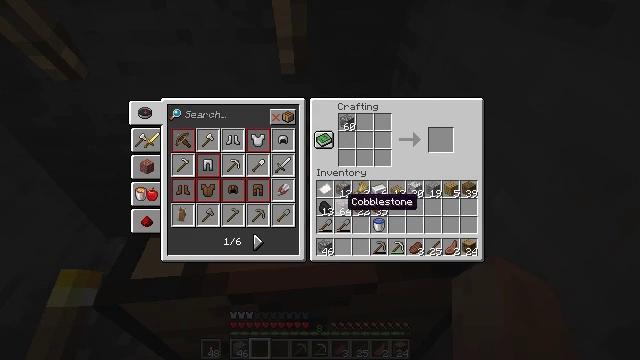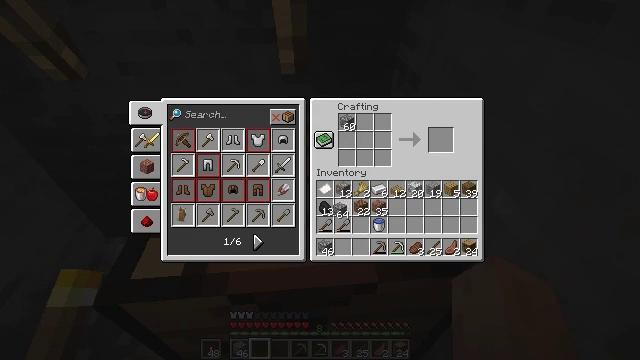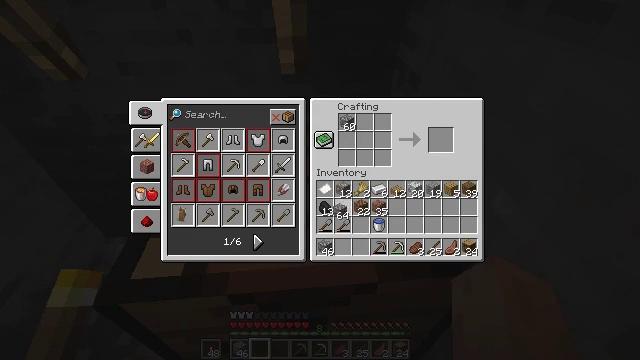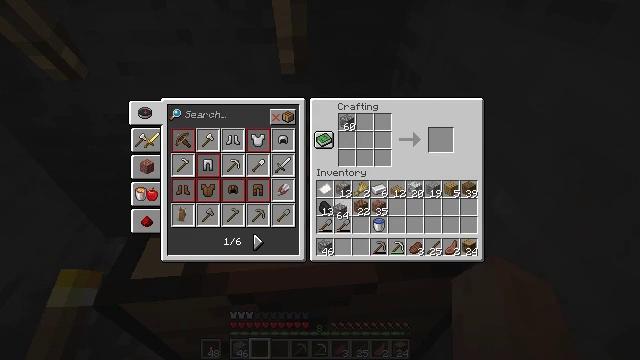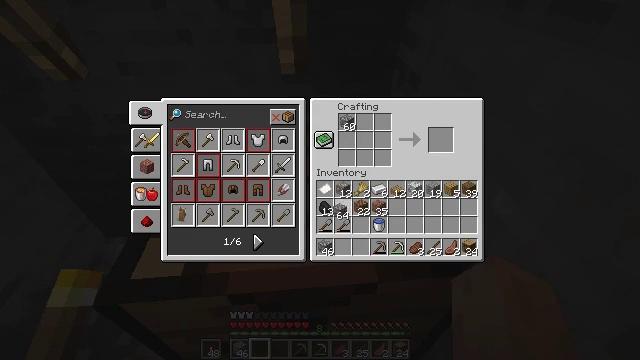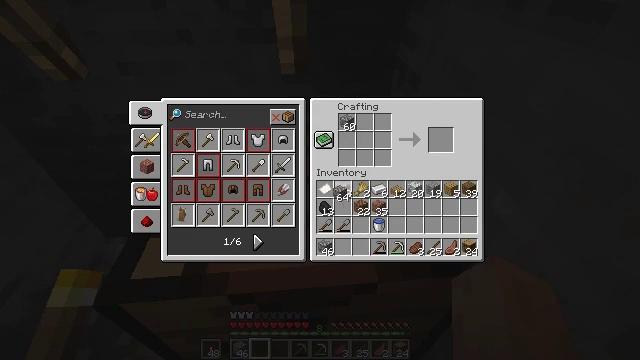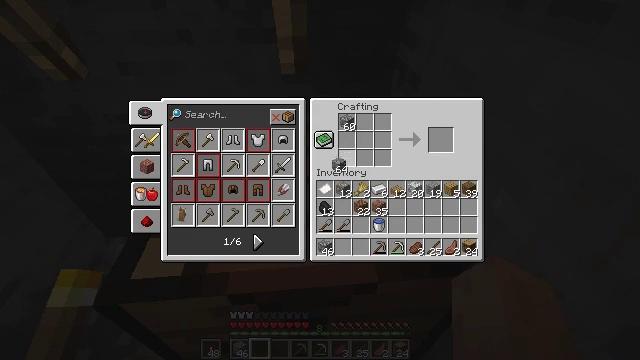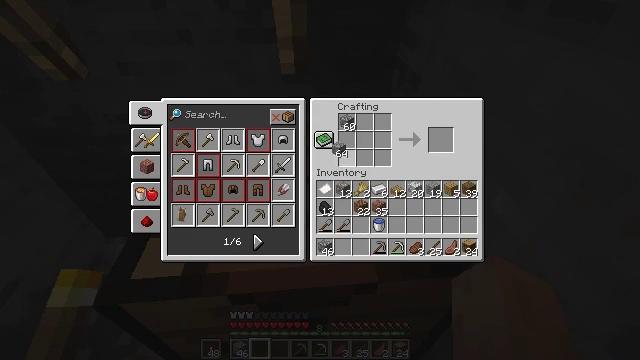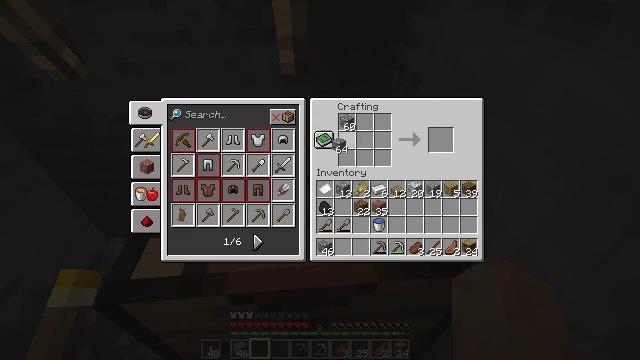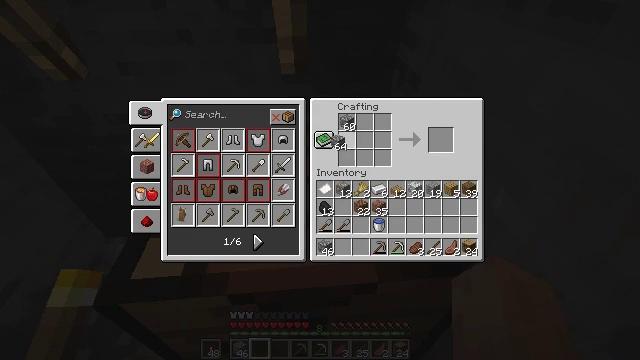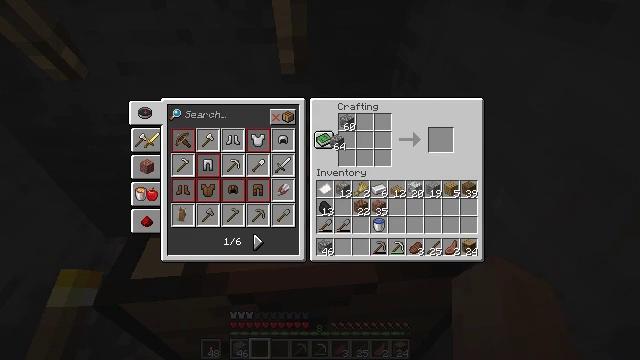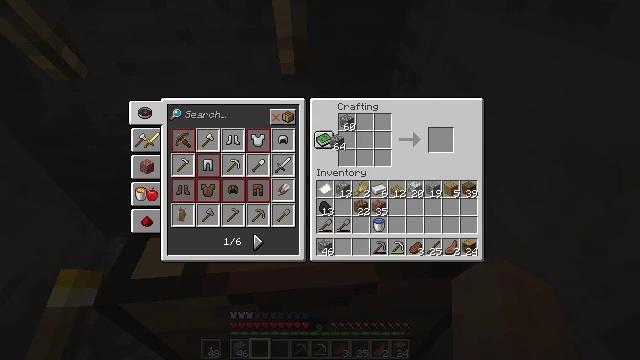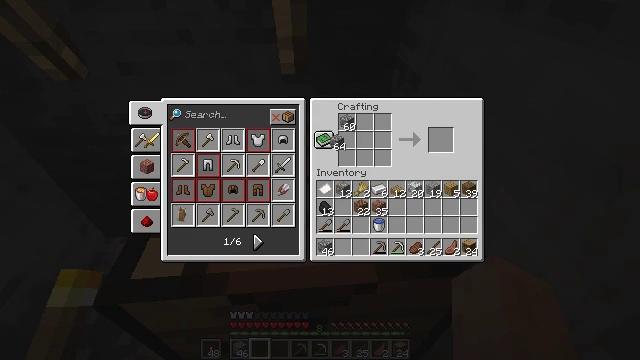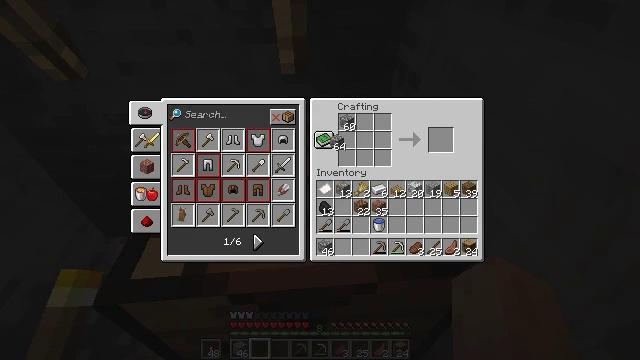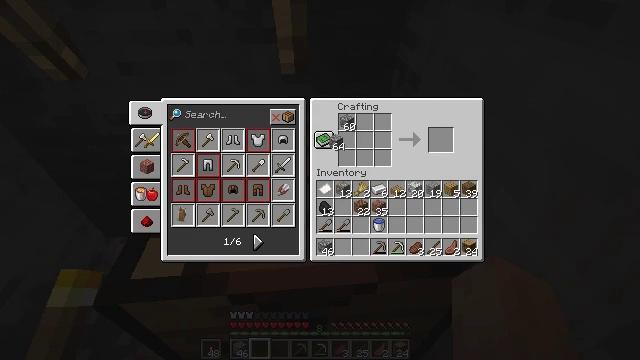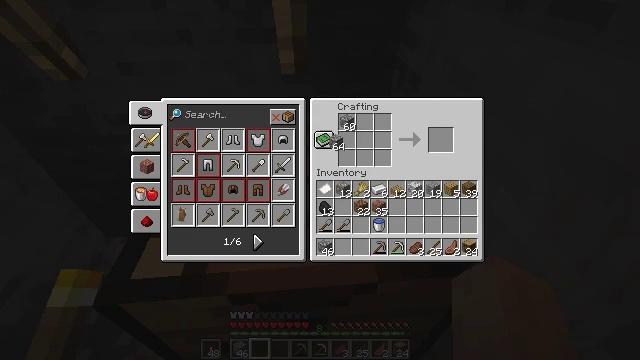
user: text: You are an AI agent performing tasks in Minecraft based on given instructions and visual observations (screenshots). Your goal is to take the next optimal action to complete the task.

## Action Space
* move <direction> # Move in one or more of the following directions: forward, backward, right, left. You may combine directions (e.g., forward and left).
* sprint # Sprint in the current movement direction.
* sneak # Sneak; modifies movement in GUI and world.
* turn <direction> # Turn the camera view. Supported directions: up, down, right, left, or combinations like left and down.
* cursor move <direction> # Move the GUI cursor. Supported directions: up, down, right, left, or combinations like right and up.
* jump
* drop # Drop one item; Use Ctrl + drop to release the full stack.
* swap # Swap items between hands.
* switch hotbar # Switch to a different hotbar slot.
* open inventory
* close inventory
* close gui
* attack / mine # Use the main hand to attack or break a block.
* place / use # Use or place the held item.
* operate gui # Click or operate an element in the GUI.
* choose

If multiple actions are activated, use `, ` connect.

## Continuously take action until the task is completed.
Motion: motion action
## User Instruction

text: Create cobblestone stairs at the crafting table.
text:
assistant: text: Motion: operate gui
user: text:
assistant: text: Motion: operate gui
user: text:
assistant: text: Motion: operate gui
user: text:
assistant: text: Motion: no_op
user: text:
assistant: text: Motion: cursor move up
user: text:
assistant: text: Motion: cursor move up
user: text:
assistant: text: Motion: cursor move up
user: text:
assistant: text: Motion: no_op
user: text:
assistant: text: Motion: no_op
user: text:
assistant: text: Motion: no_op
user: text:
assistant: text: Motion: no_op
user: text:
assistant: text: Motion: no_op
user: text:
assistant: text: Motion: no_op
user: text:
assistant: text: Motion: no_op
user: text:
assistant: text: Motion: no_op
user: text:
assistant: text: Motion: no_op
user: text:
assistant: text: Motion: no_op
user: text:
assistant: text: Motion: no_op
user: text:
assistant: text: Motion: no_op
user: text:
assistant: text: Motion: no_op
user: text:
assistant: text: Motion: no_op
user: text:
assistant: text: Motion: no_op
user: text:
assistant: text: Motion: no_op
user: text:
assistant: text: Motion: no_op
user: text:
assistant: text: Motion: no_op
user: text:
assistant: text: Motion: no_op
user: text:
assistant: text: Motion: operate gui
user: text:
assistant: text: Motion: operate gui
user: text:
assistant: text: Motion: operate gui
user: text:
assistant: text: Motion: no_op